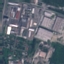
Land use / land cover: Industrial